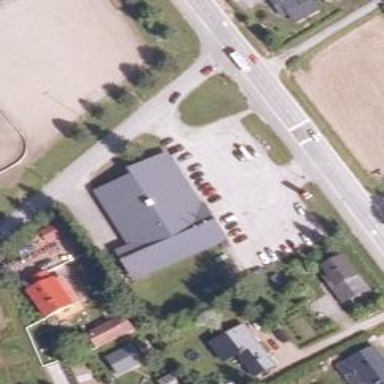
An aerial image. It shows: Retail building.